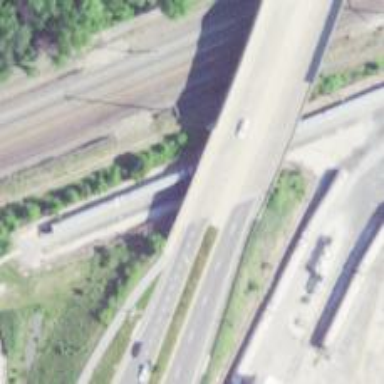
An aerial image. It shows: Bridge over trunk highway expressway.